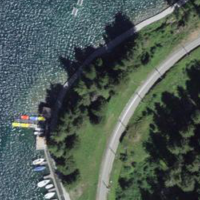
EUNIS habitat code: 14
Species observed at this site:
Petasites albus